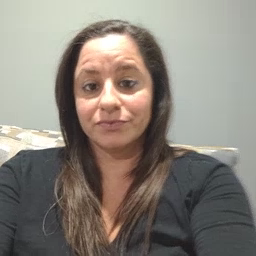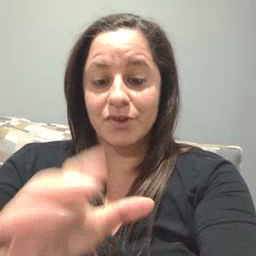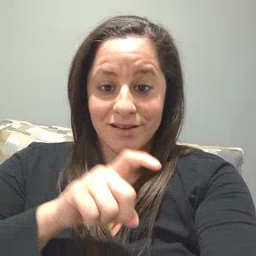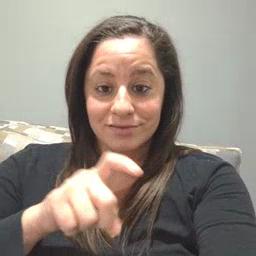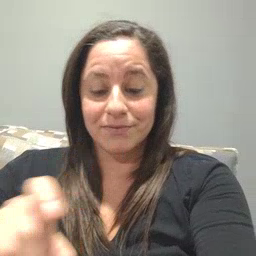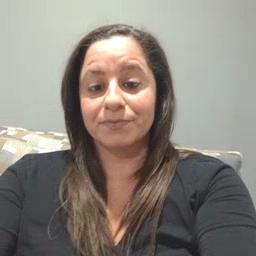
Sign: closet